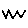
Label: zigzag